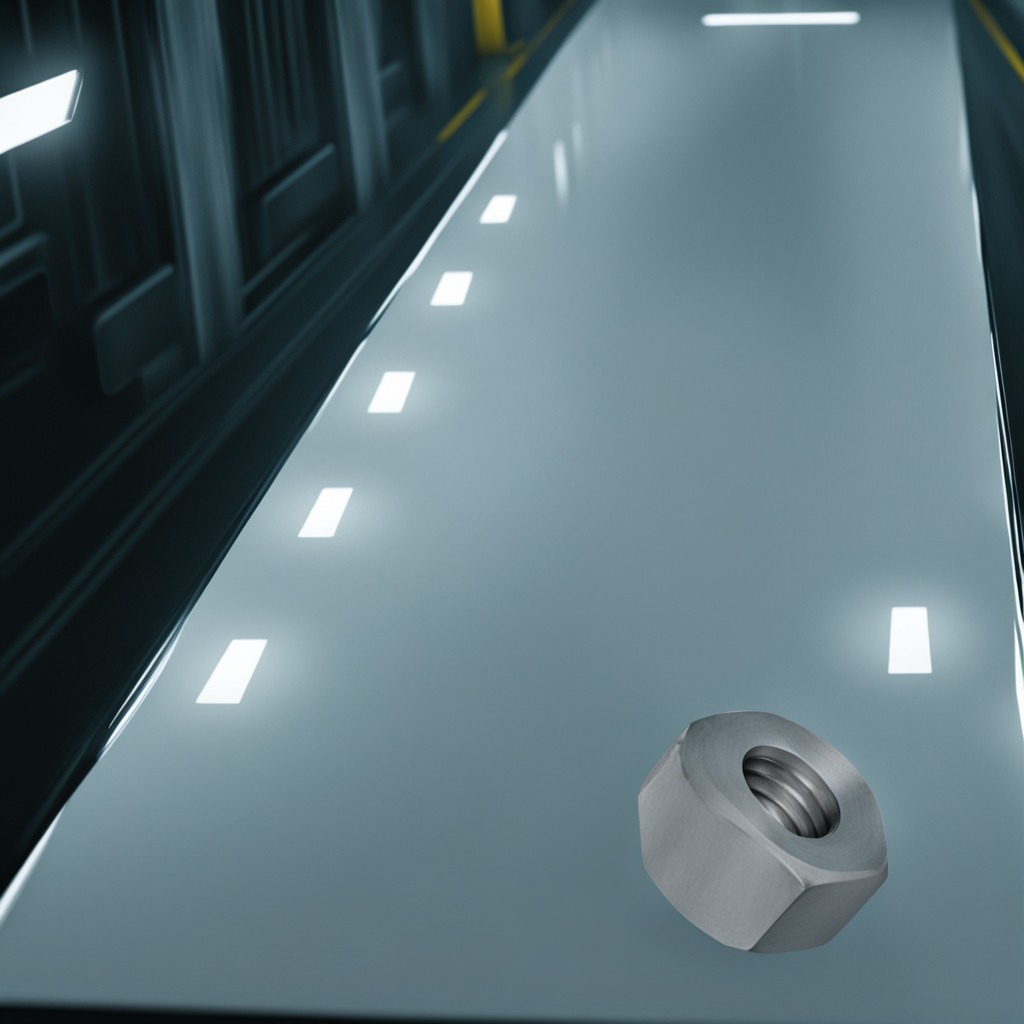
A metal nut lies on the table.